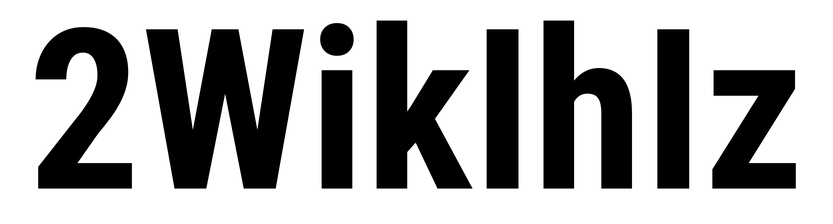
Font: Roboto_Condensed_Bold